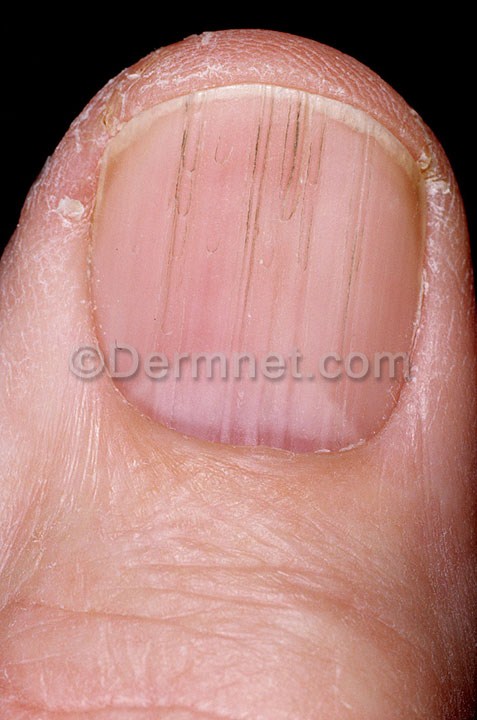
Disease: Nail Fungus and other Nail Disease